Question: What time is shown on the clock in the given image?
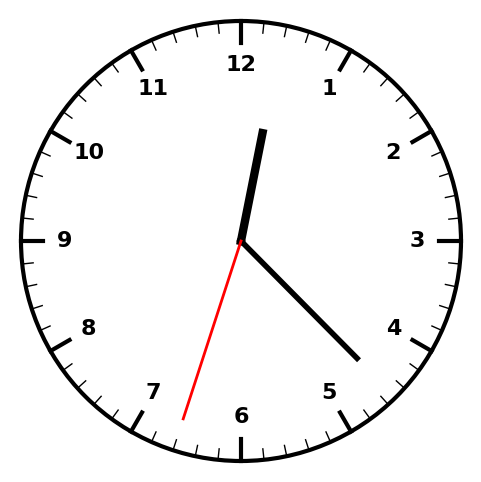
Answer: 12:22:33